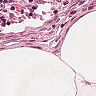
Metastatic tissue present: no